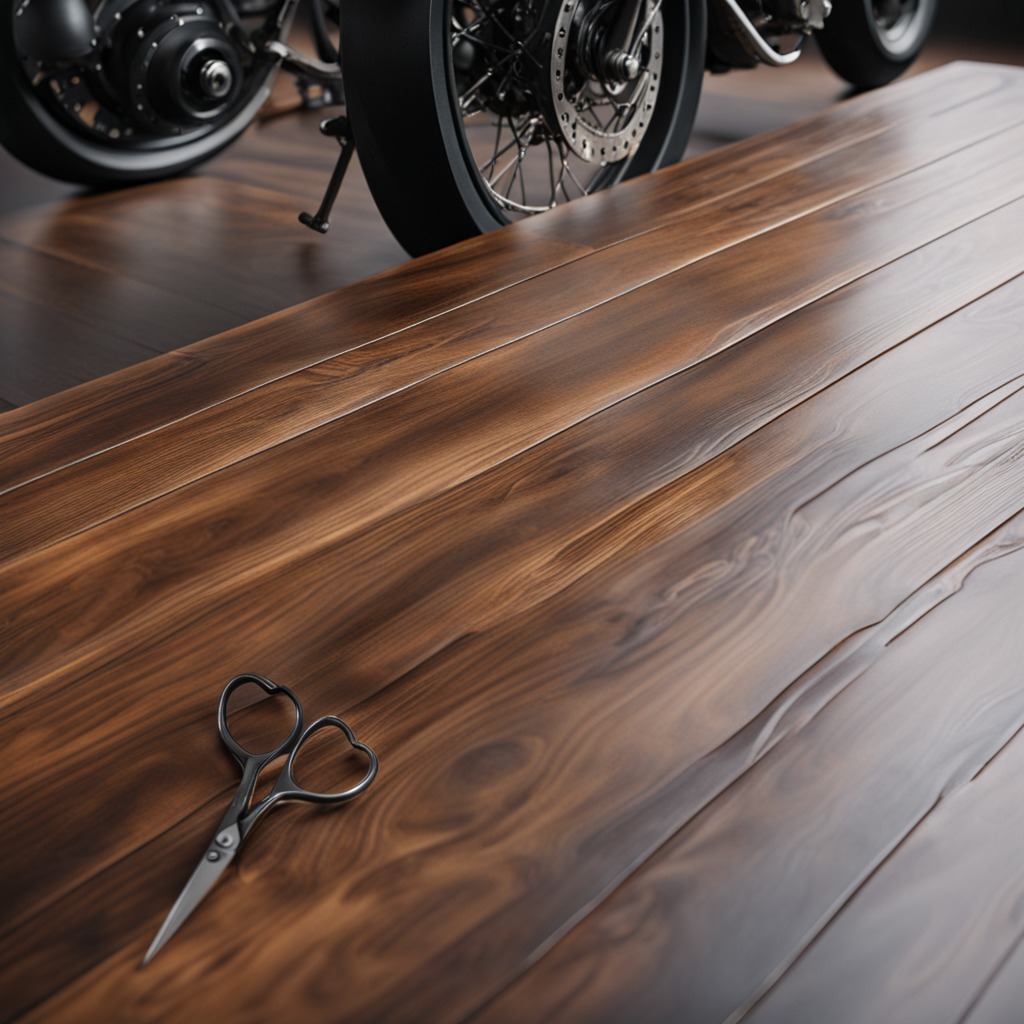
A scissor is lying on the wooden table in the garage.